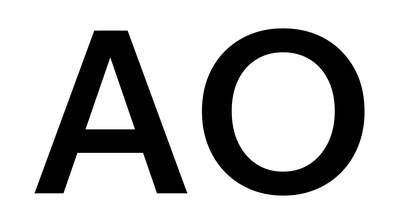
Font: InstrumentSans_SemiBold